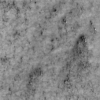
Label: not_dusty